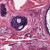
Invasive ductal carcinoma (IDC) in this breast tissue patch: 0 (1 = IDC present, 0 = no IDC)